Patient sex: M
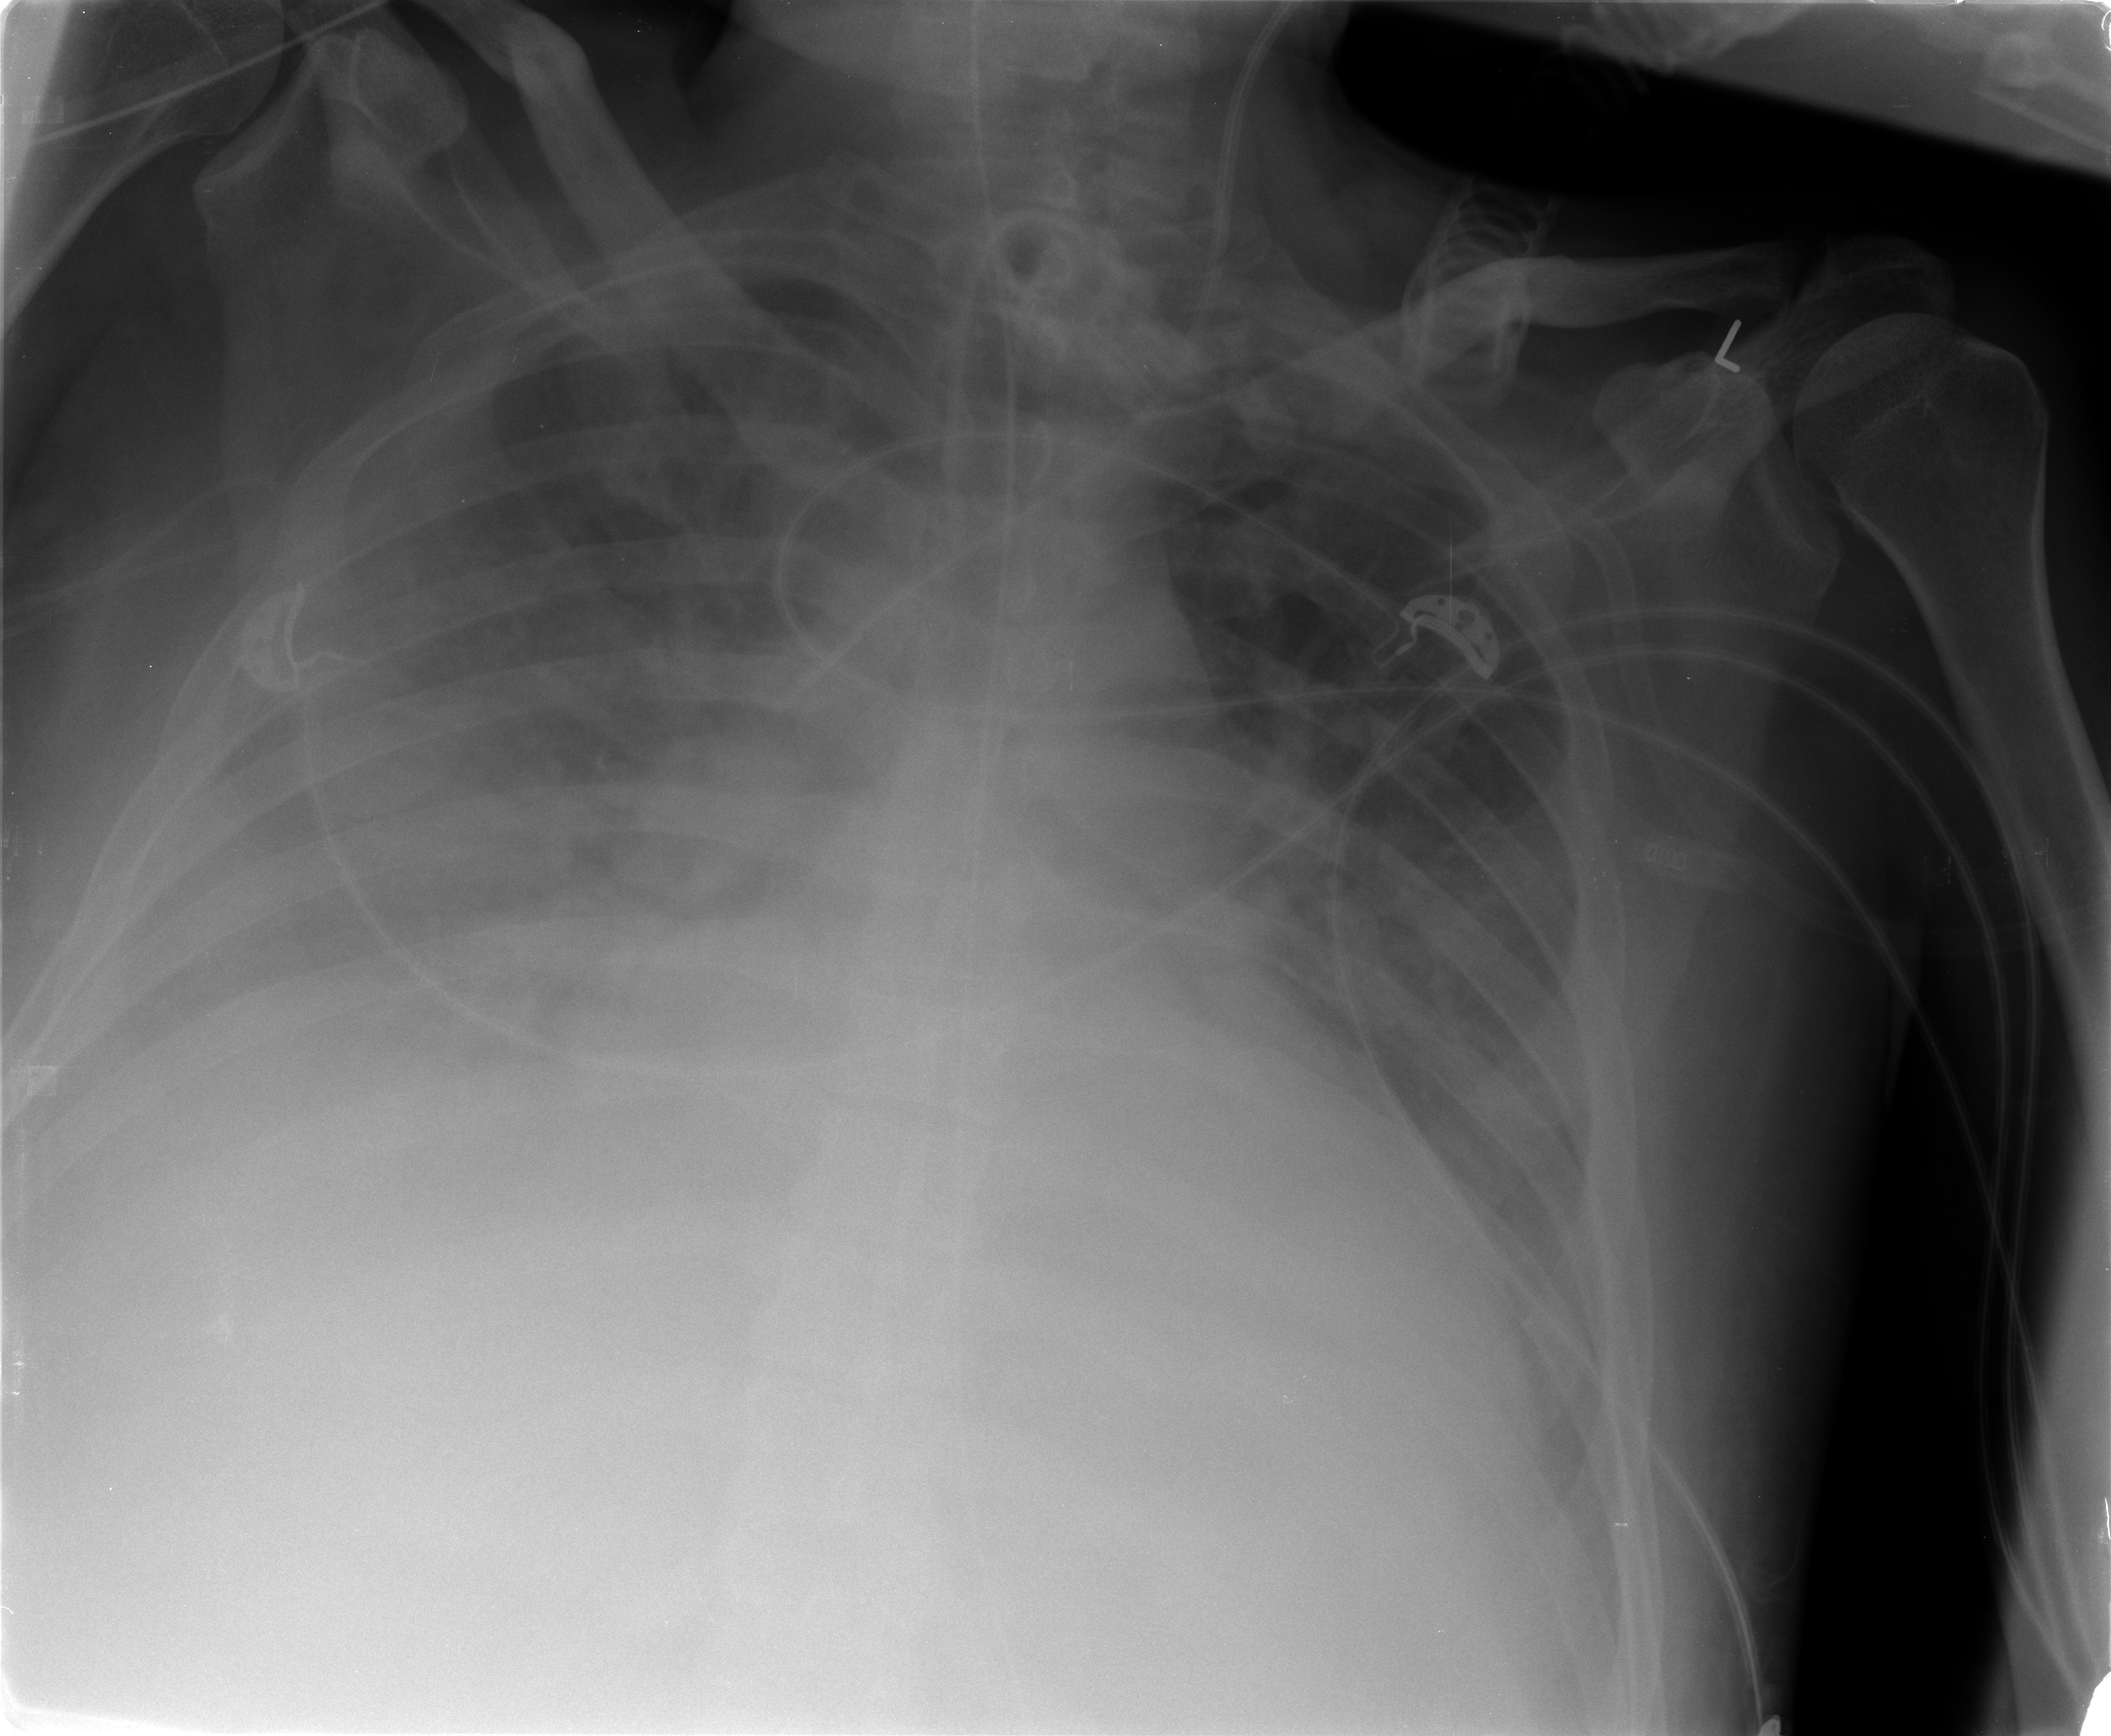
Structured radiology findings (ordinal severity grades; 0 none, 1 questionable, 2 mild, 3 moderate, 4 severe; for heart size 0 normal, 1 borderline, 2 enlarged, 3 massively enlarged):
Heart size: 2
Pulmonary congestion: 3
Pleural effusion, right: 3
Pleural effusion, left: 2
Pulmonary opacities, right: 2
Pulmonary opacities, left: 0
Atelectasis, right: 2
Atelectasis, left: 2